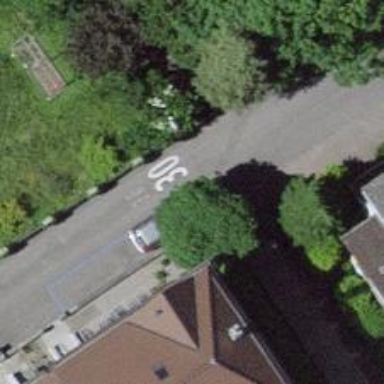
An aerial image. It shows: Traffic calming feature called choker.